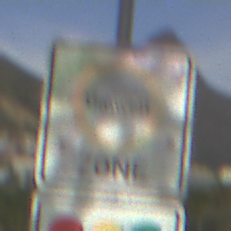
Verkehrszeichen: BeginnUmweltzone
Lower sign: FreistellungVomVerkehrsverbot1
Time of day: MorningAfternoon
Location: Outdoor (Suburban)
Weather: PartlyCloudy
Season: NotSpecified
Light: Natural